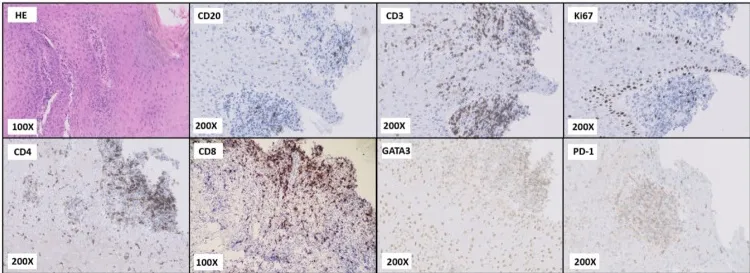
Oral mucosa. Samples in magnification.
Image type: pathology (immunostaining)